Question: I want to use 'primefaces 5' in 'intelliJ IDEA'.
I got this exception:
'''
com.sun.faces.config.ConfigurationException: java.lang.Exception: No Function Found on type: org.primefaces.util.ComponentUtils with signature: java.lang.String resolveWidgetVar(java.lang.String)
at com.sun.faces.config.processor.FaceletTaglibConfigProcessor.processFunctions(FaceletTaglibConfigProcessor.java:642)
...
'''
I have been added 'primefaces5' in maven dependencies, and now is in 'WEB-INF/lib' directory:

What should I do?
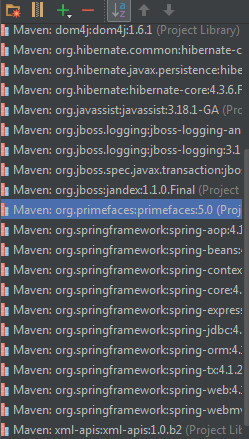
Answer: You should ensure that not conflicting versions of PrimeFaces lib in project / target / project / WEB-INF / lib folder. If so then try 'mvn:clean' project or 'mvn:update'.